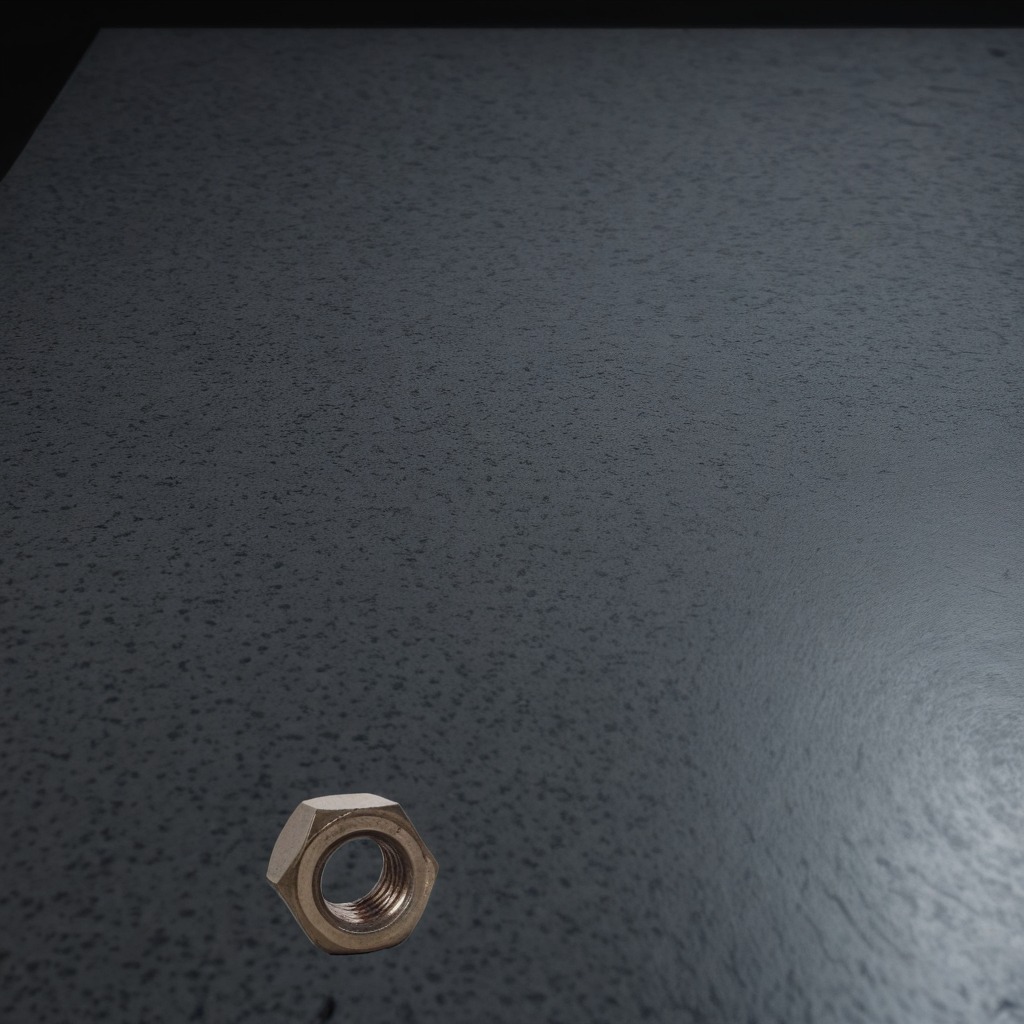
A metal nut is lying on the clean granite table inside a workshop at night.